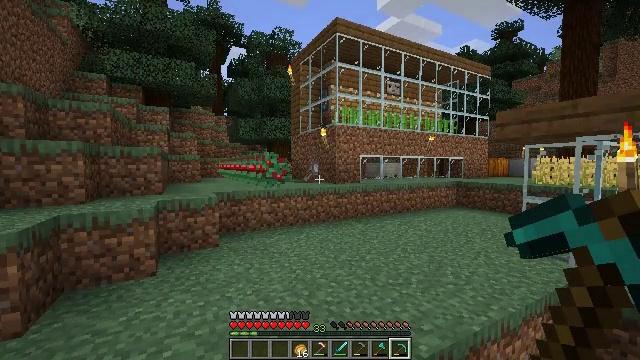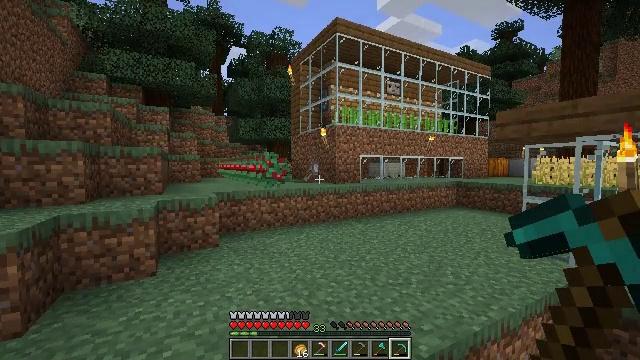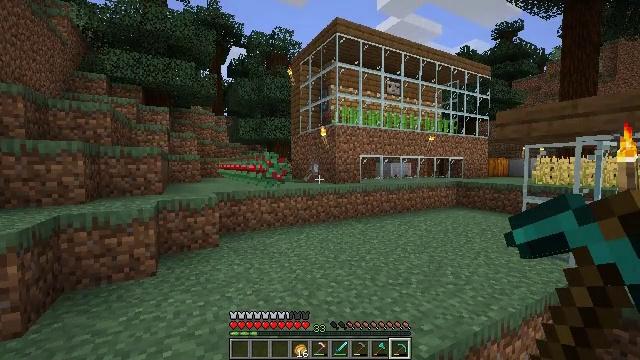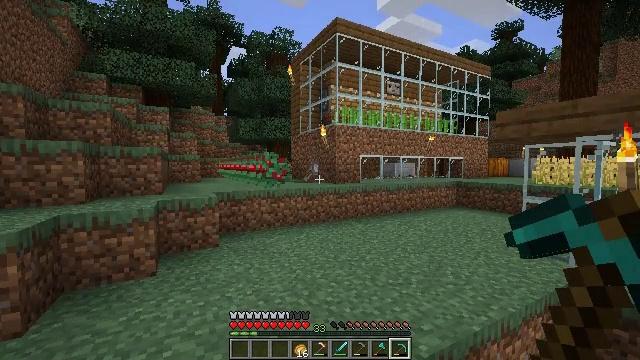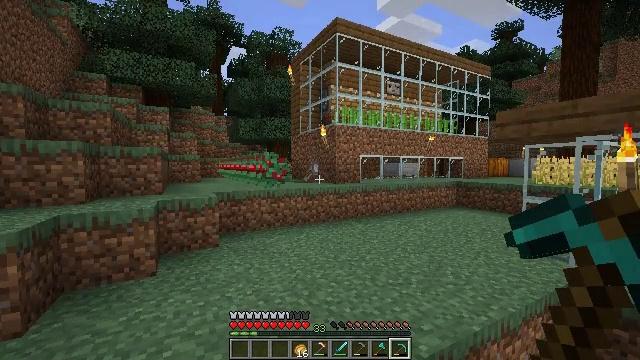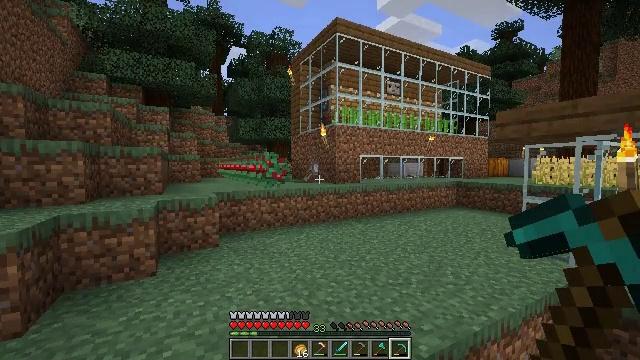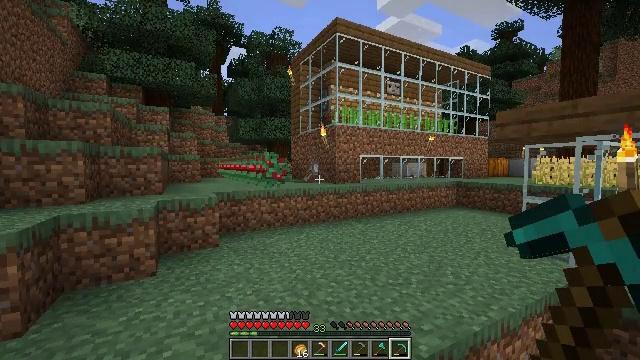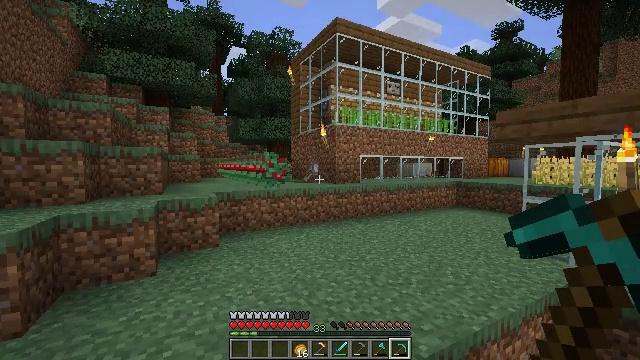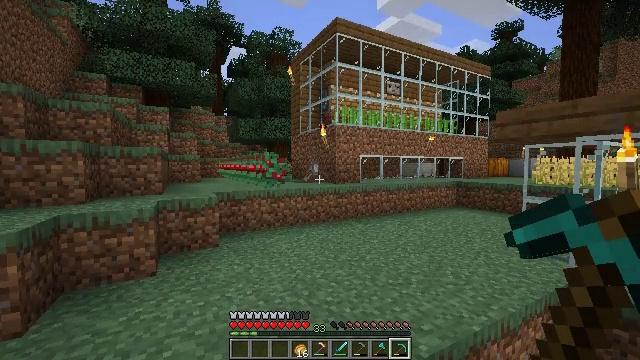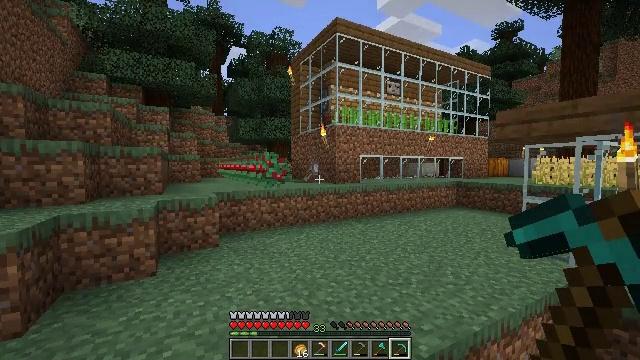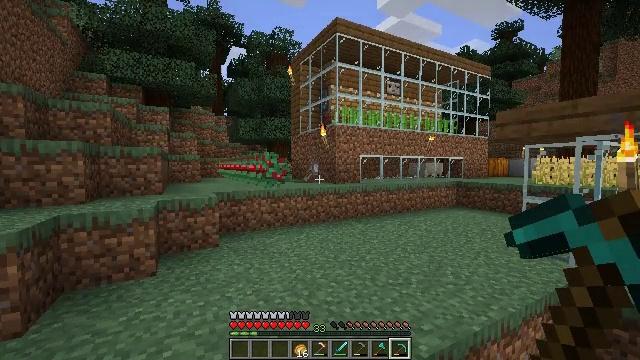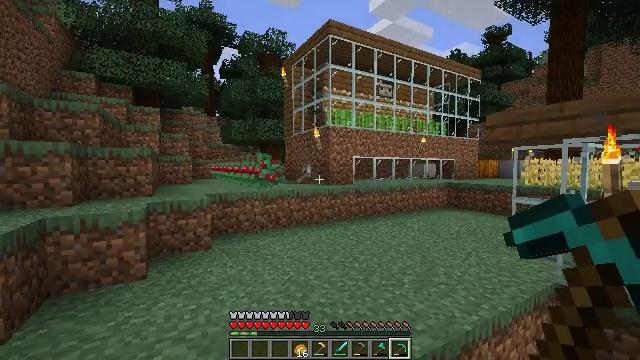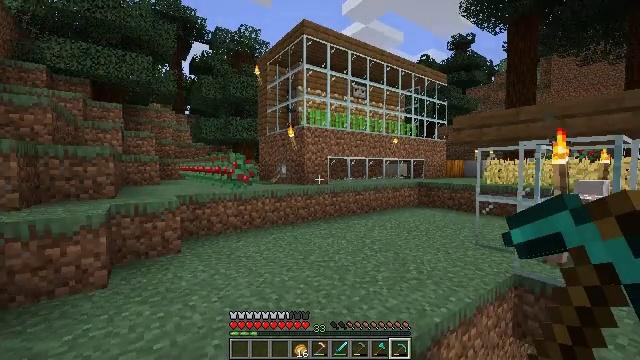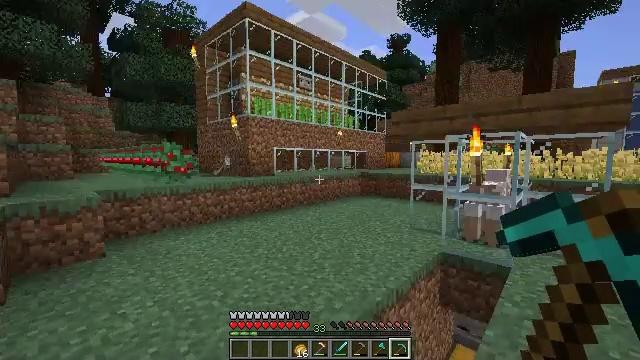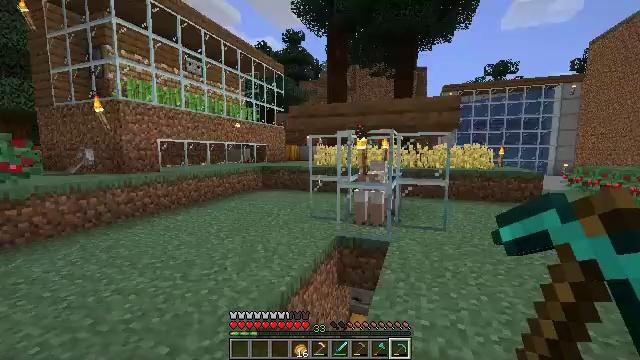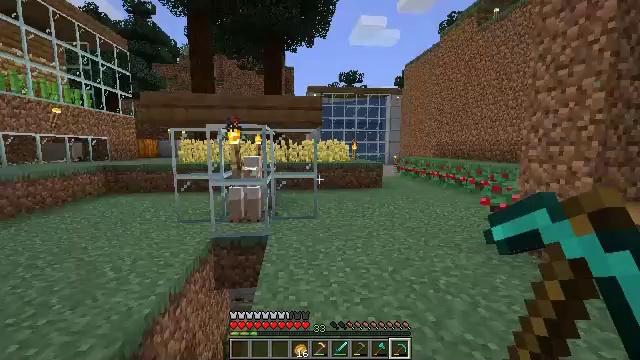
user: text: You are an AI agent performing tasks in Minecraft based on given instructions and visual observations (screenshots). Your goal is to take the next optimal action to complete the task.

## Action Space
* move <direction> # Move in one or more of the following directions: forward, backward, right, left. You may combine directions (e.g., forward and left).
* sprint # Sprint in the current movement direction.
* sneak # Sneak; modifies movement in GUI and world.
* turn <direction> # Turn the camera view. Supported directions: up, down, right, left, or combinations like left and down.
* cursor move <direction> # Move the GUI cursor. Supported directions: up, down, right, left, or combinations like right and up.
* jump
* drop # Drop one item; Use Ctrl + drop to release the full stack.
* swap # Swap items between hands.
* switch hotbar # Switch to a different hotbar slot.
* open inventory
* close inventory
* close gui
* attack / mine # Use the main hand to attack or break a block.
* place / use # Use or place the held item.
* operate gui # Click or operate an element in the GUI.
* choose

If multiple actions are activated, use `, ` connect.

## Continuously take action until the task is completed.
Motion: motion action
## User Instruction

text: Mine the fully grown carrots.
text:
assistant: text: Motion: no_op
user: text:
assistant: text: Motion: no_op
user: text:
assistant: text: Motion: no_op
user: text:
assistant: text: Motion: no_op
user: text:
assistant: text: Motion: no_op
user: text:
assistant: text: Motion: no_op
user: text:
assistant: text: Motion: no_op
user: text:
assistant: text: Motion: no_op
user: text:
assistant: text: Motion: no_op
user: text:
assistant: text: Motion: no_op
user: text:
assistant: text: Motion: turn right
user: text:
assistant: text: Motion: turn right
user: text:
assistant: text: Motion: turn right and down
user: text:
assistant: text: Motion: turn right and down
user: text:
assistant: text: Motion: turn right and down
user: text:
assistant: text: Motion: turn right
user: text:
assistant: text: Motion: turn right
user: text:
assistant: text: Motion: no_op
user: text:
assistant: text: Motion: no_op
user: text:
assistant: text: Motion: no_op
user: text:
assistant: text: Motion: move forward
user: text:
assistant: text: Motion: move forward
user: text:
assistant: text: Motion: move forward, turn right
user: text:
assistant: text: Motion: move forward
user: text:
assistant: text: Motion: move forward
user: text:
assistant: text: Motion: move forward
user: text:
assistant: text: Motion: move forward, sprint
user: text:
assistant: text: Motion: move forward, sprint
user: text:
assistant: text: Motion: move forward, sprint
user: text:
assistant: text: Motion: move forward, sprint